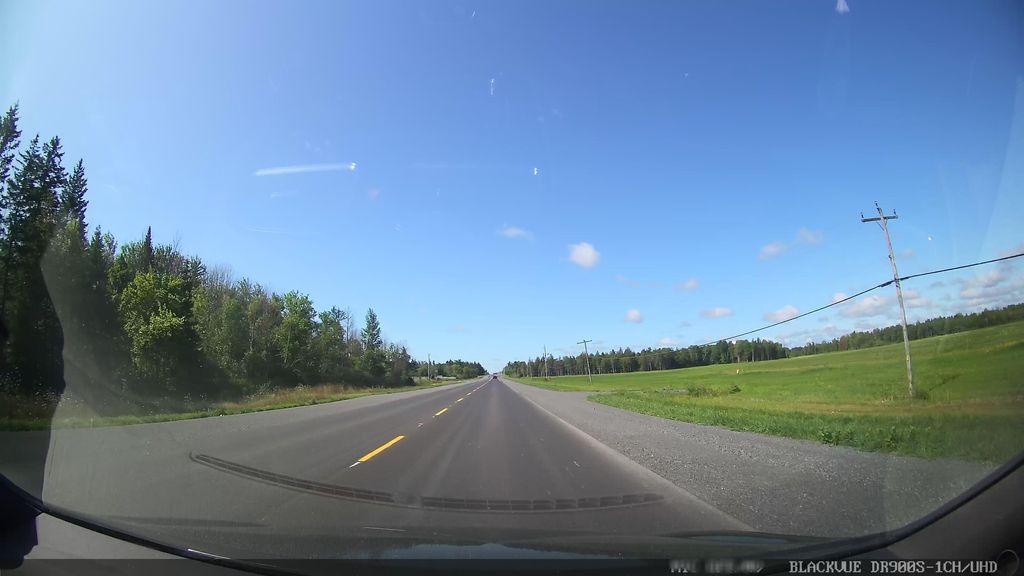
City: ottawa-gatineau